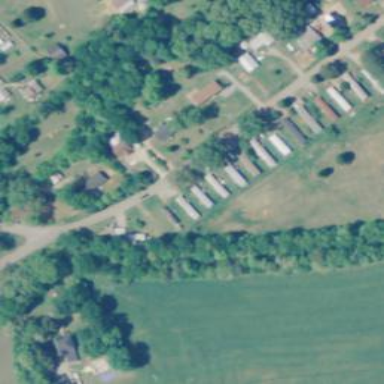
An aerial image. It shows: Residential area known as trailer park.